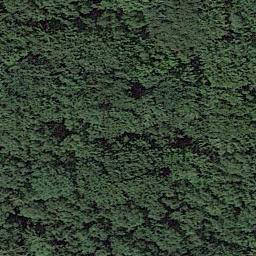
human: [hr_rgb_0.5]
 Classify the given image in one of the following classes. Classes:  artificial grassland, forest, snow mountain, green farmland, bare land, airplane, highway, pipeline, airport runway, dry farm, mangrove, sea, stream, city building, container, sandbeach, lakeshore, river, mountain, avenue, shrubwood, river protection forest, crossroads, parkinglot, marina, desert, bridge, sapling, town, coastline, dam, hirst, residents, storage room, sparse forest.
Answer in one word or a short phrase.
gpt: forest